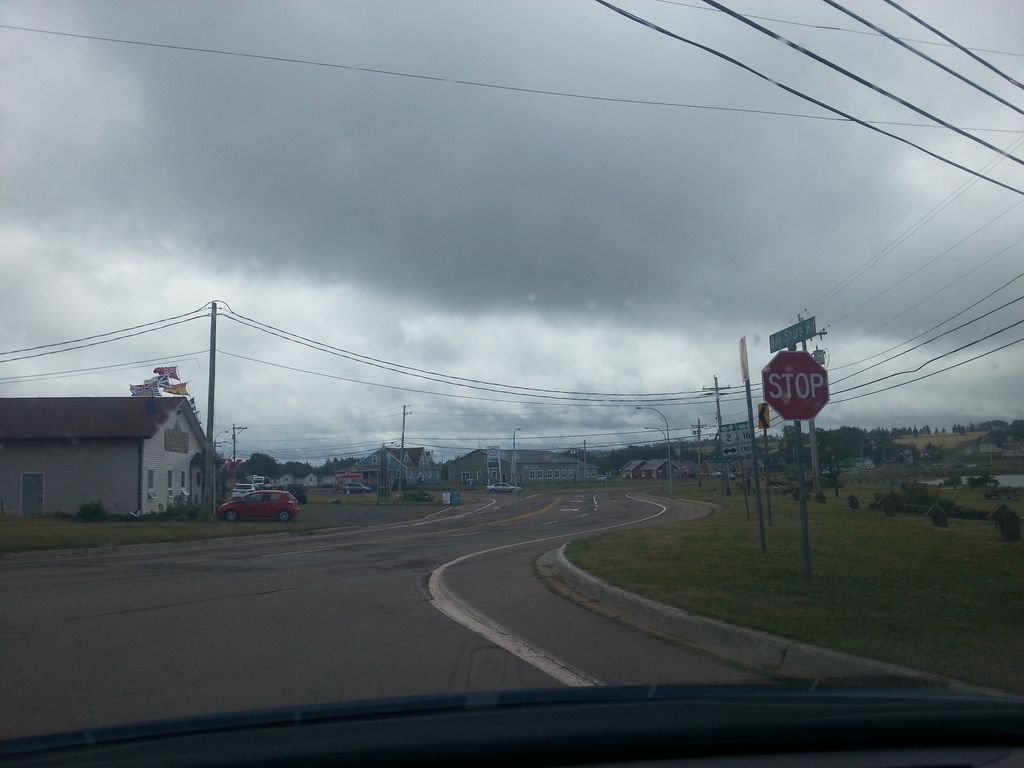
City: charlottetown